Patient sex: M
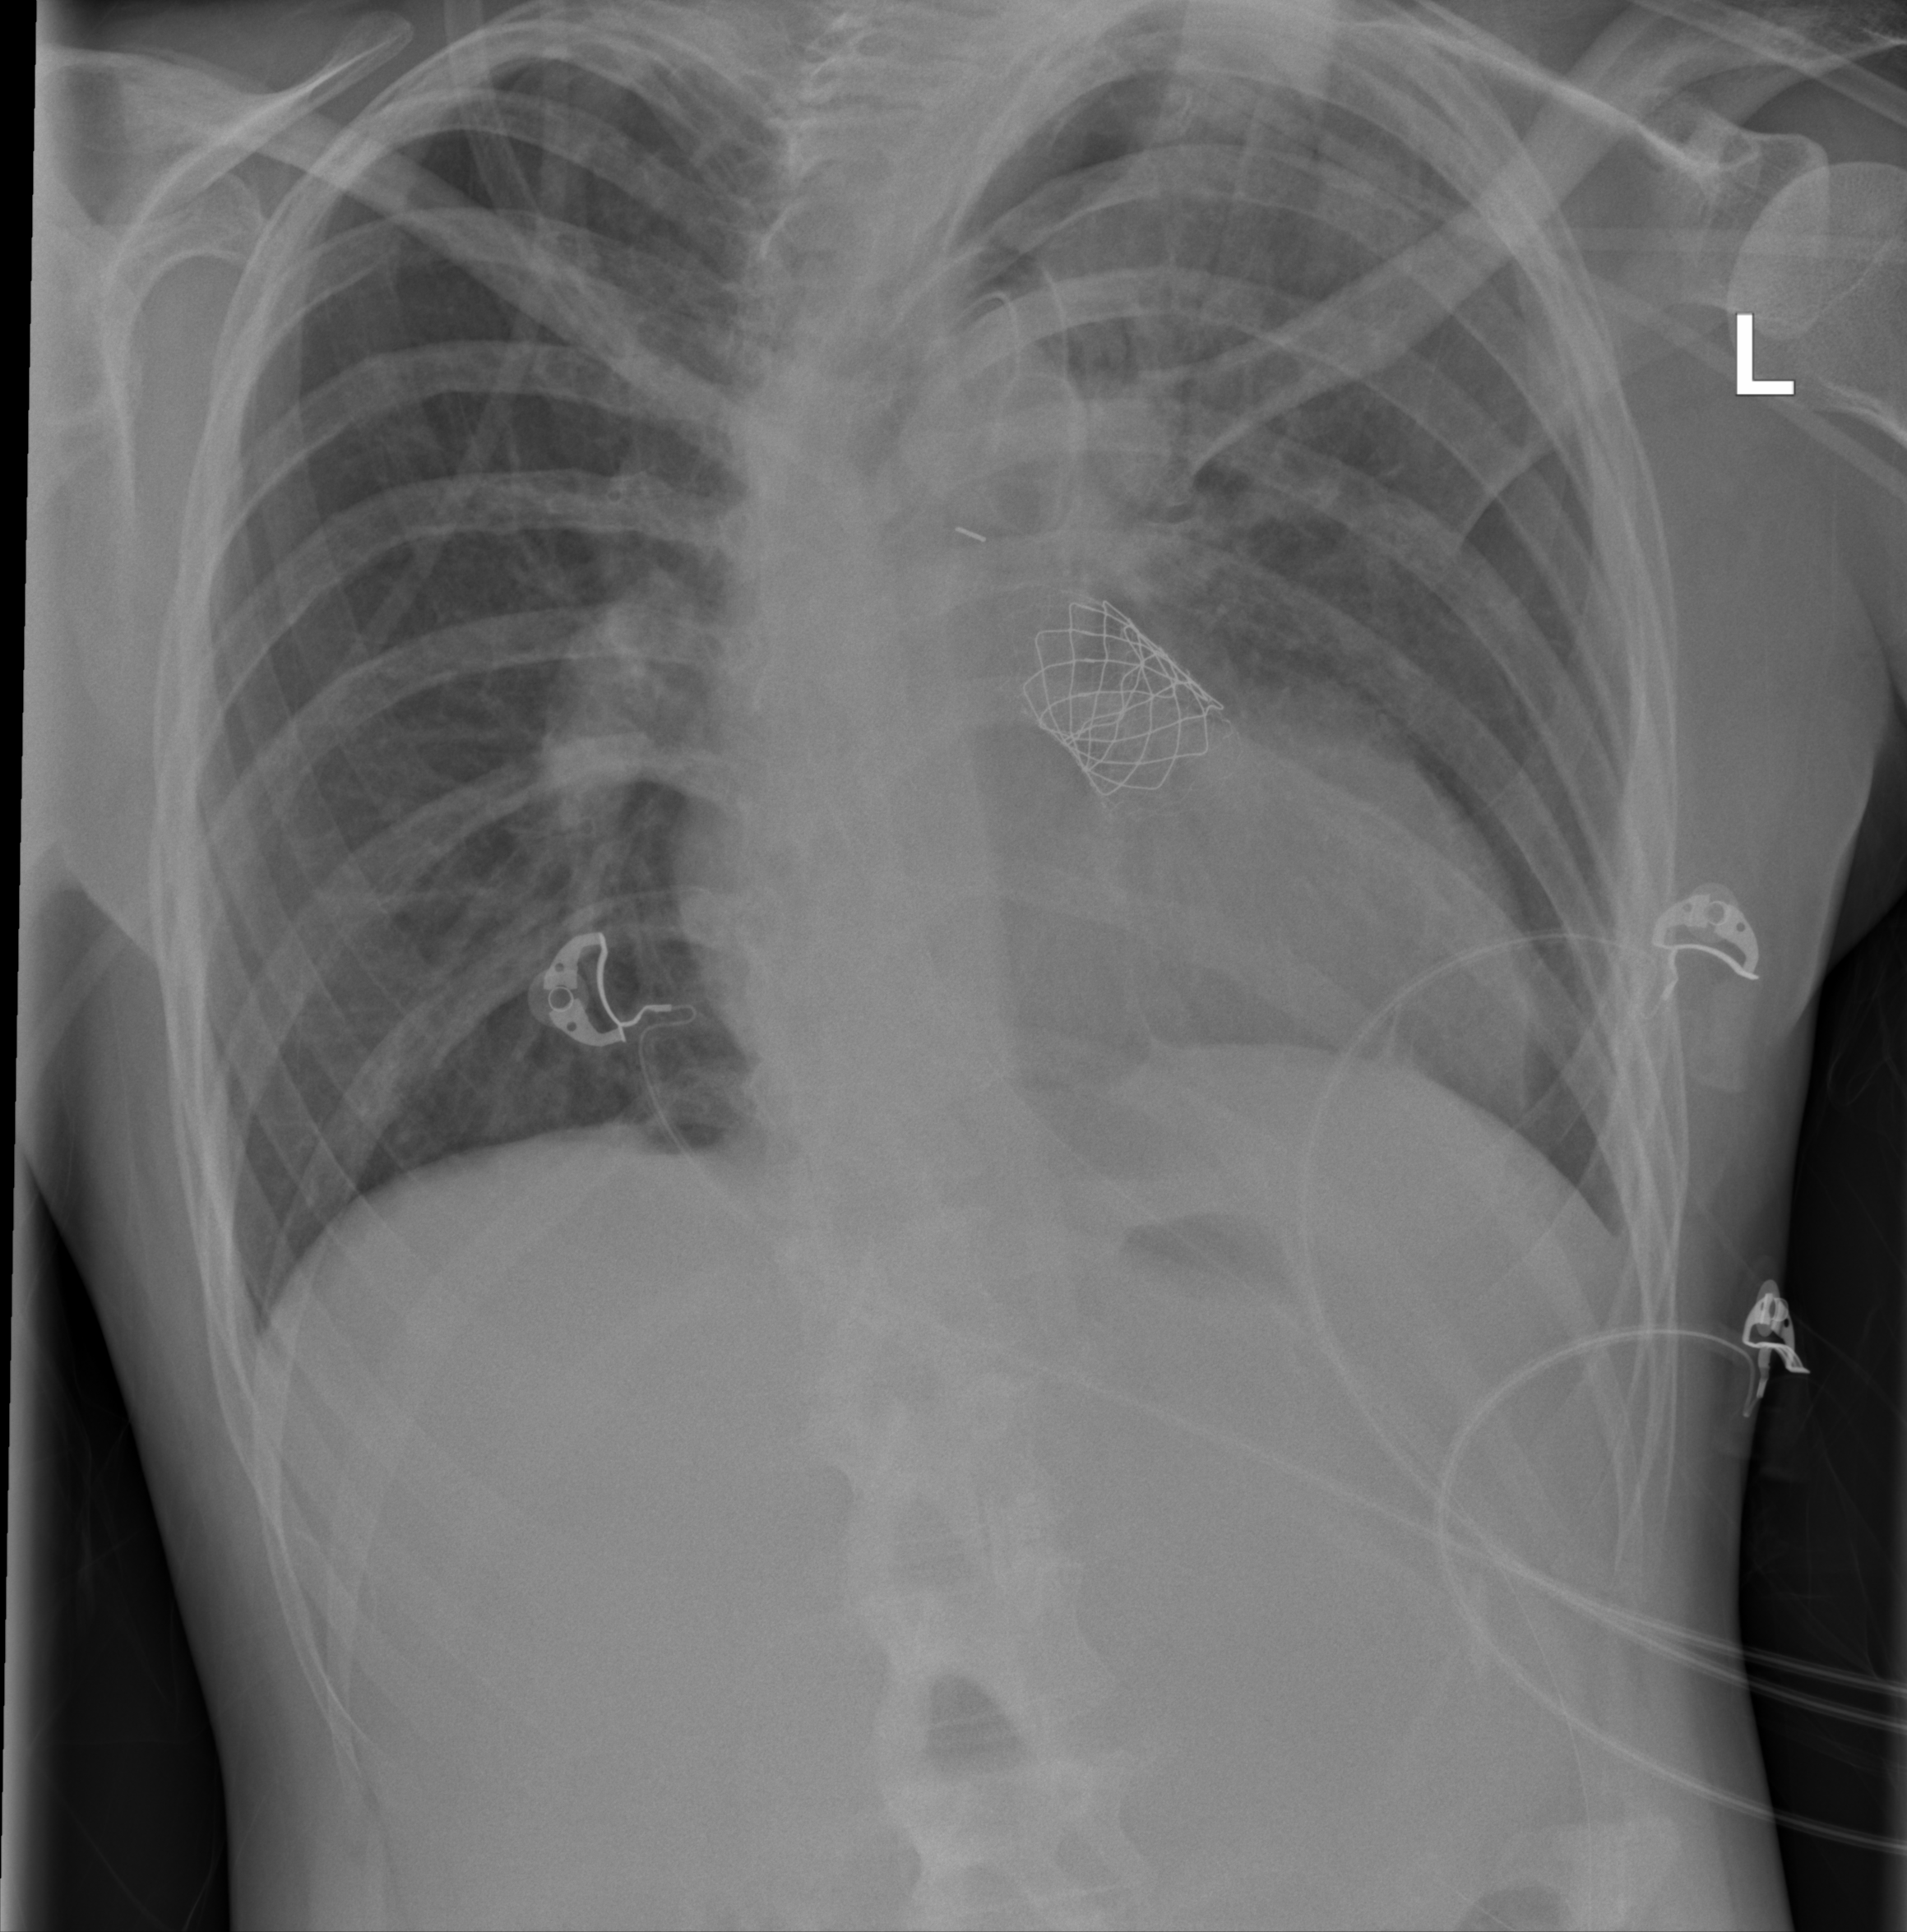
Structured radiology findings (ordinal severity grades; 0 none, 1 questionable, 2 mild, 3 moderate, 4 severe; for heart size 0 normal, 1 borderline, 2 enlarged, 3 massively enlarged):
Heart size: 1
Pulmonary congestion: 0
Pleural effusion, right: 0
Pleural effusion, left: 0
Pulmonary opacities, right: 0
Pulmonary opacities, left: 1
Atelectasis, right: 0
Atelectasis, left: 2